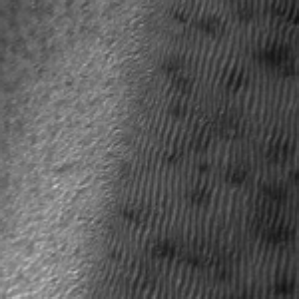
Label: frost